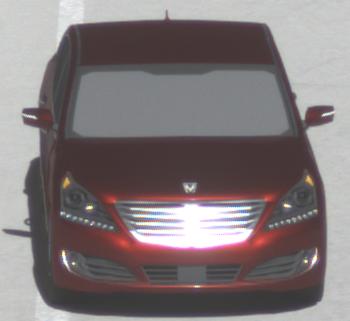
Make: Hyundai
Model: Equus
Detailed model: Gen. 2 VI
Model produced from: 2009
Model produced until: 2016
Doors: 4
Color: red
Road condition: dry road
Daytime: morning or afternoon
Contrast: high contrast